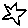
Label: star